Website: bh-photo
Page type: customer-info-address
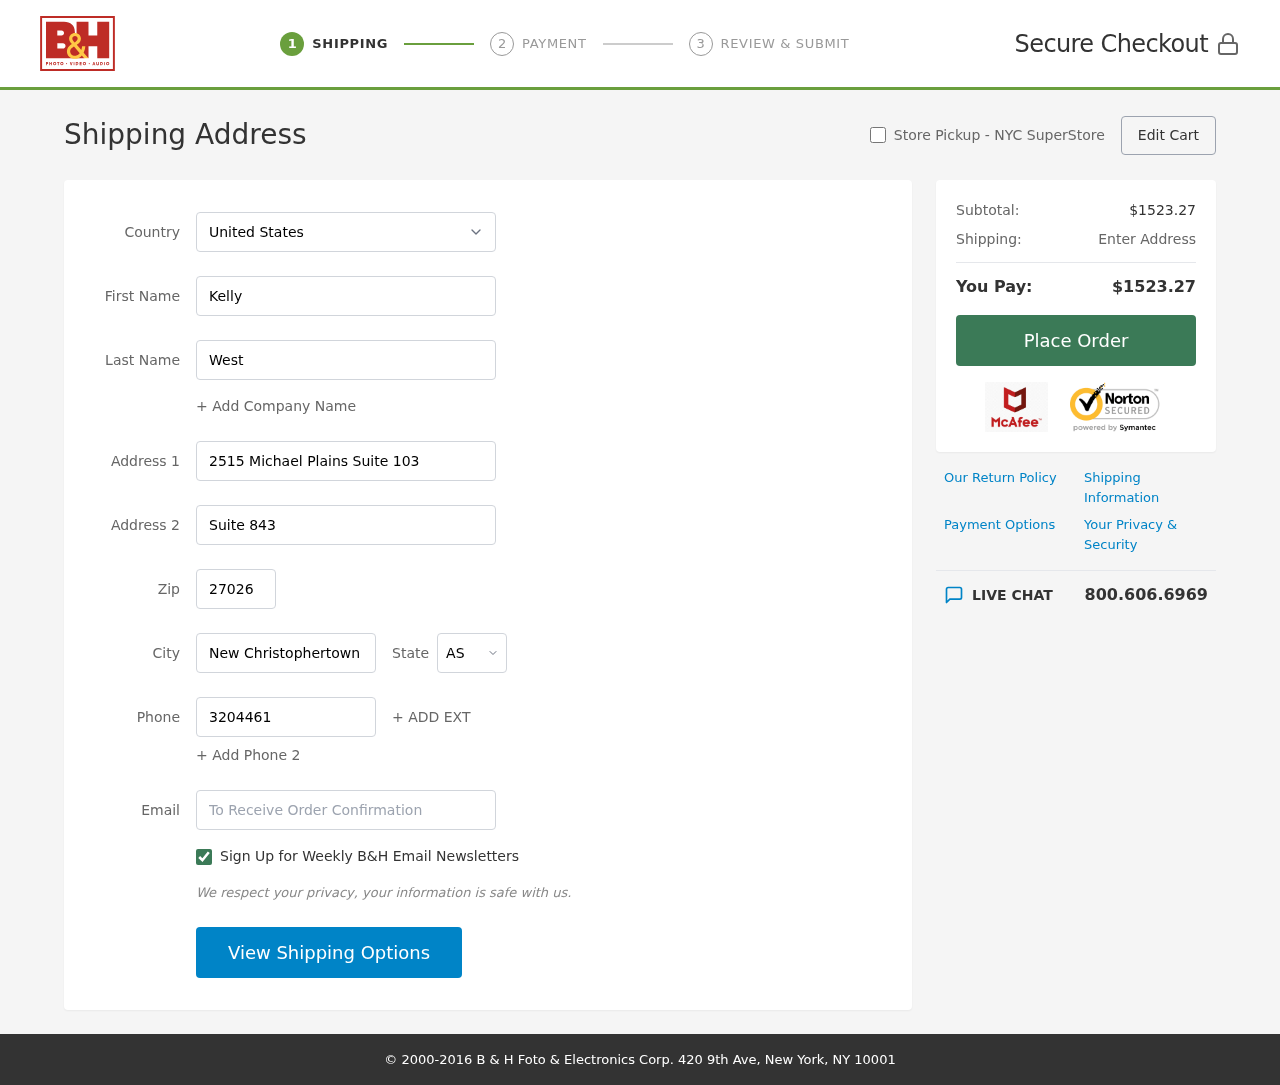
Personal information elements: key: PII_CITY
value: New Christophertown
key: PII_COUNTRY
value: United States
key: PII_EMAIL
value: kellywest@hotmail.com
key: PII_FIRSTNAME
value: Kelly
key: PII_LASTNAME
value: West
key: PII_PHONE
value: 3204461962
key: PII_POSTCODE
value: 27026
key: PII_STATE_ABBR
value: AS
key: PII_STREET
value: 2515 Michael Plains Suite 103
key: PII_STREET2
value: Suite 843
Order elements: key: ORDER_SUBTOTAL
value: $1523.27
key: ORDER_TOTAL
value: $1523.27